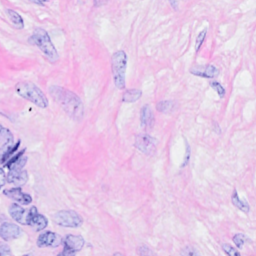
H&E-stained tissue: Breast